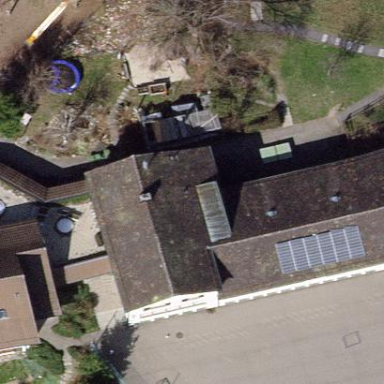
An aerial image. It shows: School building.